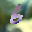
Label: 6